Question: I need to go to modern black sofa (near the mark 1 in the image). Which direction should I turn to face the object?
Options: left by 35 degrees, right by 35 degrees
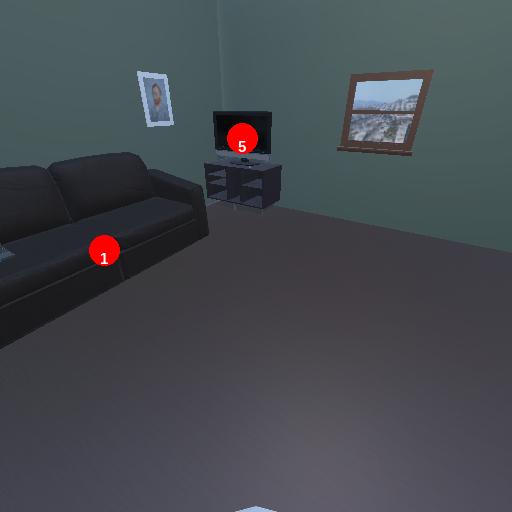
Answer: left by 35 degrees